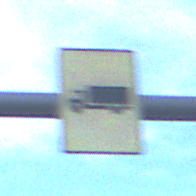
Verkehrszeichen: KFZZulaessigeGesamtmasse3Komma5TOhnePfeilsymbol
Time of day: SunriseSunset
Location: Outdoor (Suburban)
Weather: PartlyCloudy
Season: NotSpecified
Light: Natural